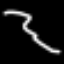
Label: squiggle